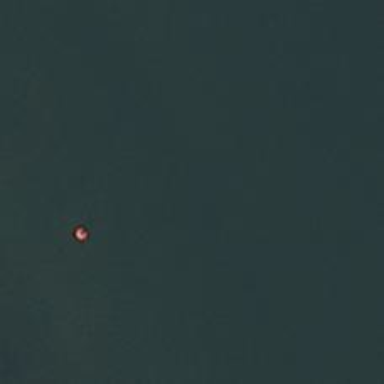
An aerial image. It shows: Red buoy.